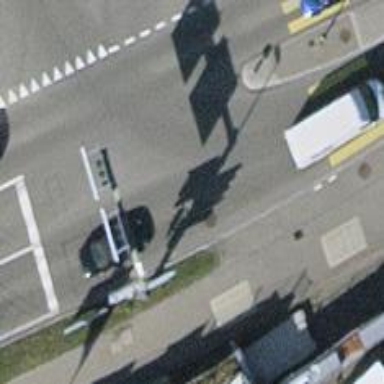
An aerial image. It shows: Road with traffic signals.